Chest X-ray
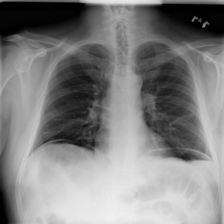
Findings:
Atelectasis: positive
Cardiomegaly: negative
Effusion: negative
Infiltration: negative
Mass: negative
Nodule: negative
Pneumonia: negative
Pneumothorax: negative
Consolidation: negative
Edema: negative
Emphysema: negative
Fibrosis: negative
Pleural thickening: negative
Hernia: negative